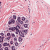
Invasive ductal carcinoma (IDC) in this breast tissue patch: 0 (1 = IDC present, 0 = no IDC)